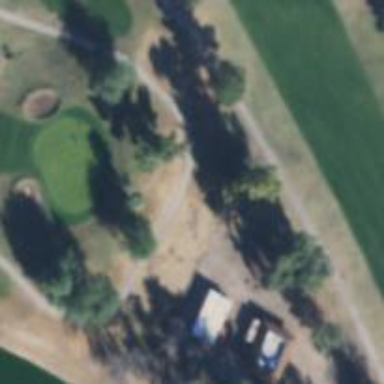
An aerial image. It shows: Pathway for golfing.